Question: this is my html code
'''
<div class="fileupload fileupload-new" data-provides="fileupload">
<div data-bind="if: imgSrc">
<div class="fileupload-new thumbnail" style="width: 150px; height: 150px;"></div>
</div>
<div data-bind="ifnot: imgSrc">
<div class="fileupload-new thumbnail" style="width: 150px; height: 150px;"><img src="${pageContext.request.contextPath}/resources/ui_resources/img/profile_pic.png" /></div>
</div>
<div class="fileupload-preview fileupload-exists thumbnail" style="max-width: 150px; max-height: 150px; line-height: 20px;"></div>
<div>
<span class="btn btn-file"><span class="fileupload-new">Select image</span><span class="fileupload-exists">Change</span><input type="file" data-bind=" file: imgFile, fileObjectURL: imgSrc"/></span>
<a href="#" class="btn fileupload-exists" data-dismiss="fileupload">Remove</a>
</div>
</div>
'''
and I am binding like
'''
var Patientp = function () {
this.id = ko.observable(idValue);
this.name = ko.observable(nameValue);
this.address = ko.observable(addressValue);
this.gender = ko.observable(genderValue);
//this.consultant= ko.observableArray(consultantArrValue);
this.username = ko.observable(usernameValue);
this.password = ko.observable(passwordValue);
this.email = ko.observable(emailValue);
this.mobile = ko.observable(mobileValue);
this.imgFile = ko.observable(imgFileValue);
this.imgSrc = ko.observable(imgSrcValue);
this.imagePath=ko.observable(imagePathValue);
this.userid=ko.observable(useridValue);
//this.consultant= ko.observableArray(consultantArrValue);
this.consultant= ko.observable(consultantValue);
}
idValue = '4';
useridValue = '6';
nameValue = 'fri1';
addressValue = 'fri1';
genderValue = 'Male';
mobileValue = '<PHONE>';
//these fields are not available
usernameValue = 'fri1';
passwordValue = '';
emailValue = 'fri1@fri1.com';
imgFileValue = 'fri1';
imgSrcValue='http://socialtv.s3.amazonaws.com/EmzSqEmzSq.jpg'
//imgSrcValue = 'http://socialtv.s3.amazonaws.com/EmzSqEmzSq.jpg';
imagePathValue = 'fri1';
//consultantArrValue = null;//'fri1';
consultantValue="d1";
//var doc={};
var projectUrl=$('#projectUrl').val();
'''
and this is the <URL>
The problem is the actual image is not showing the image area instead a blank div area is showing as shown in the screenshot

Can anybody please tell me how to show the image?
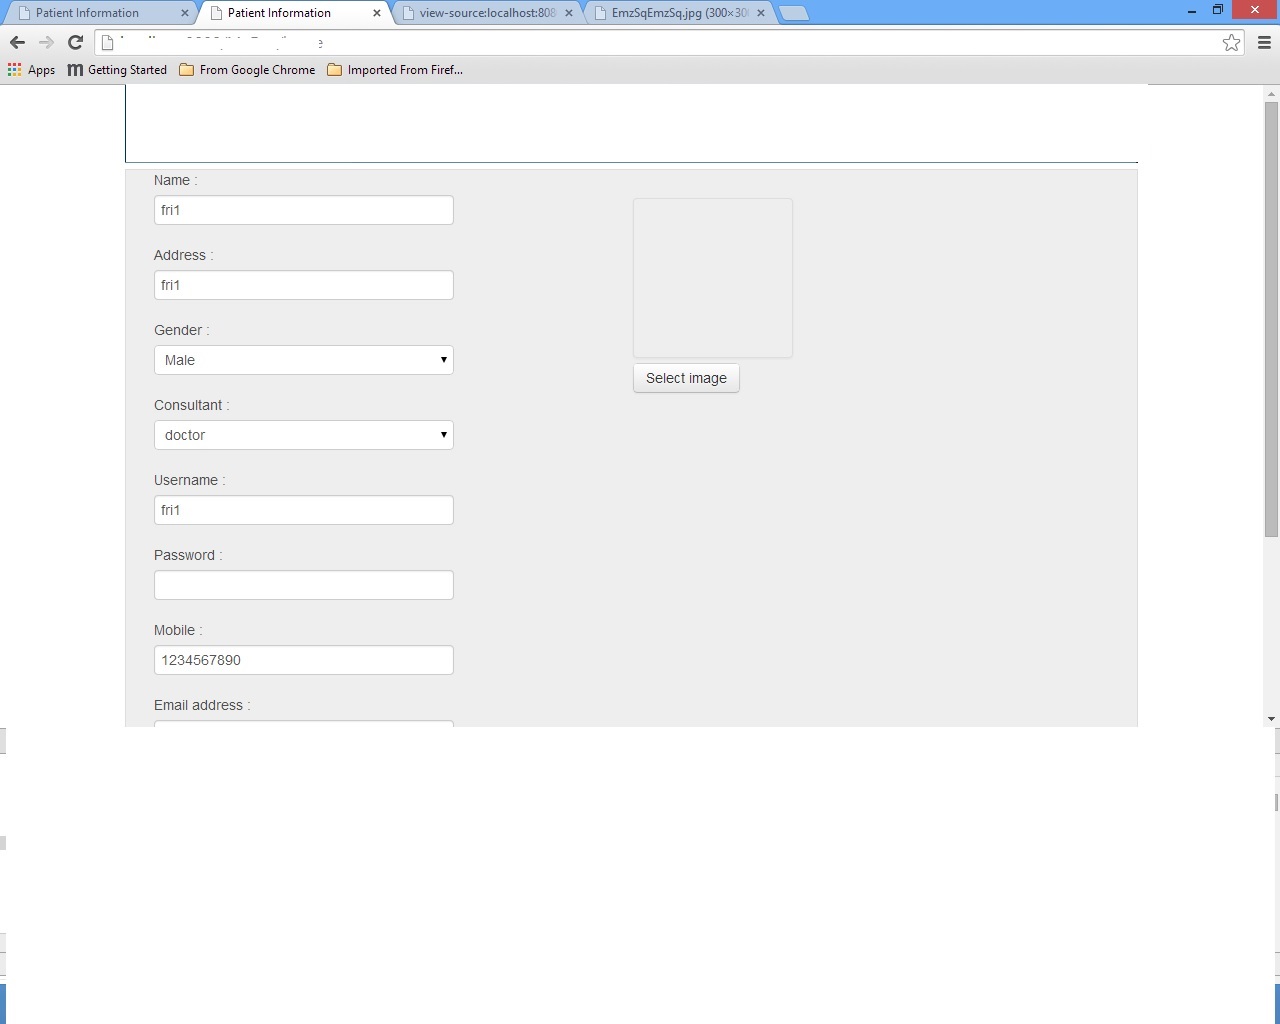
Answer: Do you mean that you want to add '<img data-bind="attr: {'src': imgSrcValue}" />' inside thumbnail div, like:
'''
<div data-bind="if: imgSrc">
<div class="fileupload-new thumbnail" style="width: 150px; height: 150px;">
<img data-bind="attr: {'src': imgSrcValue}" />
</div>
</div>
'''